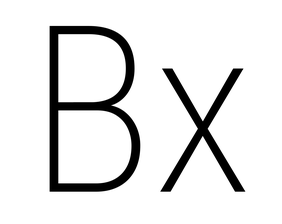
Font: Roboto_Condensed_ExtraLight